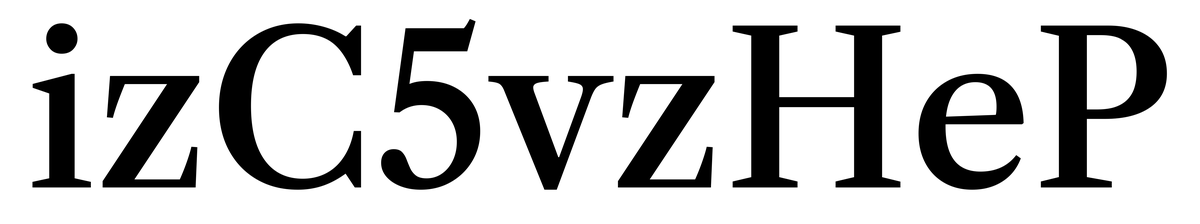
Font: LibreCaslonText_Medium